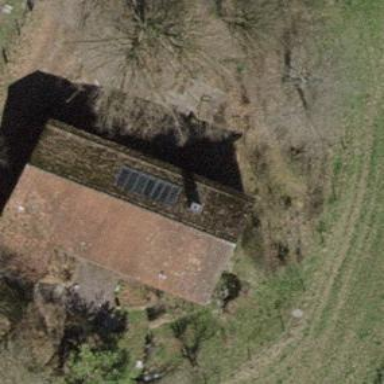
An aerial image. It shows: Gabled roofed farm auxiliary building with tile roofing.